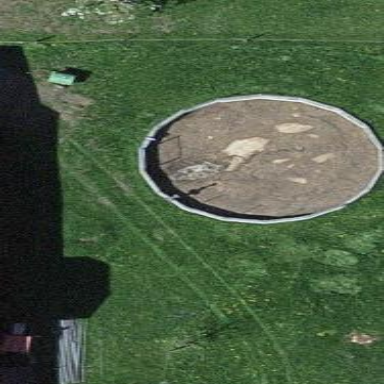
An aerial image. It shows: Silo.